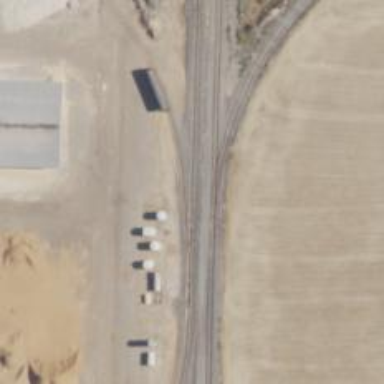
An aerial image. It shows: Abandoned railway spur.